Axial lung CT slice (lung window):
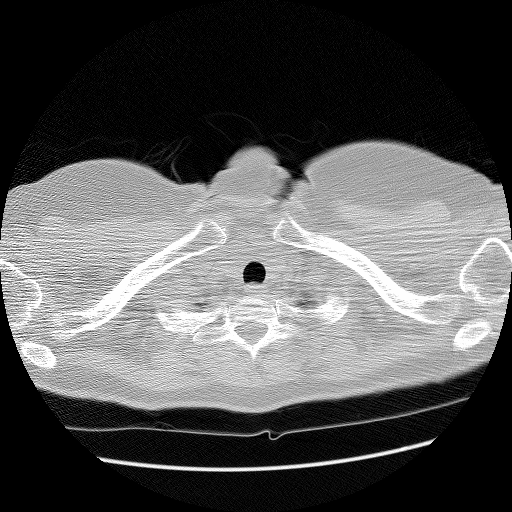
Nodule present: no